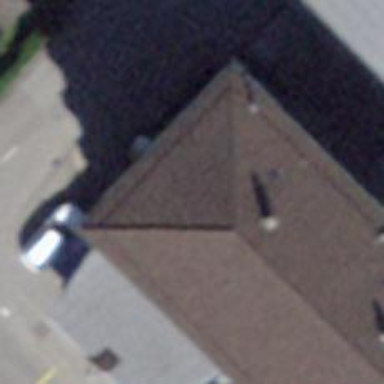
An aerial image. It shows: Restaurant.